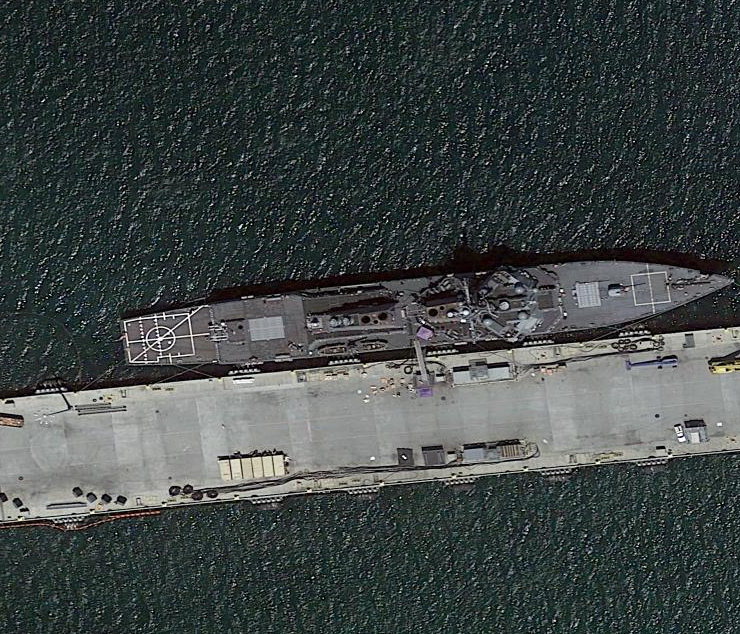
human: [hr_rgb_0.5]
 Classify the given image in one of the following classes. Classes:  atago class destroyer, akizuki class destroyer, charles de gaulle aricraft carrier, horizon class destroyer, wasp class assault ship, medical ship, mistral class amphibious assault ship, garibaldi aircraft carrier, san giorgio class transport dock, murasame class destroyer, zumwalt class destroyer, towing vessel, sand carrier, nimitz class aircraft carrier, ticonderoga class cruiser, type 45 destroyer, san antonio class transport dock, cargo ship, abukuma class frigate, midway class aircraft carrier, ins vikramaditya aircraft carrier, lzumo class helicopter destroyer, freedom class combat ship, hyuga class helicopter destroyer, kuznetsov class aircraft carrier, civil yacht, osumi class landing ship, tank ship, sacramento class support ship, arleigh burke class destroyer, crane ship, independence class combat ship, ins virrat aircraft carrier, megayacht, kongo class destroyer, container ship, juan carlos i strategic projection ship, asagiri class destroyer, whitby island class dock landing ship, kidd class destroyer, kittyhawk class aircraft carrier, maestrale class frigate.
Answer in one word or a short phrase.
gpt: Arleigh Burke class destroyer